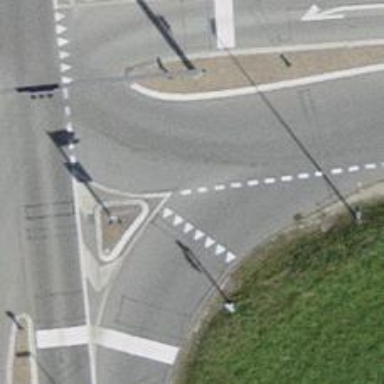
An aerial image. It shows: Secondary link road.